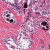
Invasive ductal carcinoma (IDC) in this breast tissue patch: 1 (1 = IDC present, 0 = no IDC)